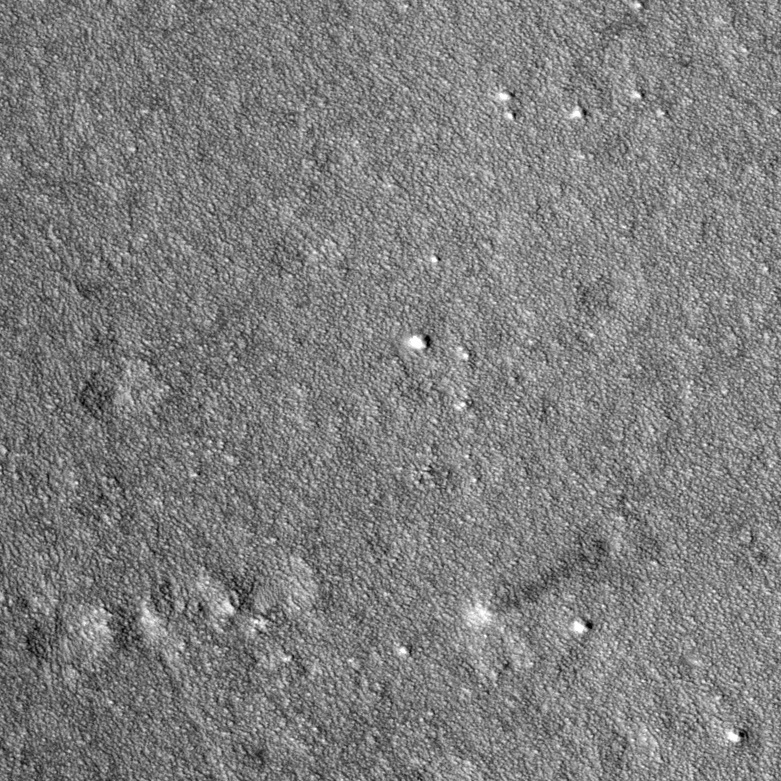
Label: dustdevil